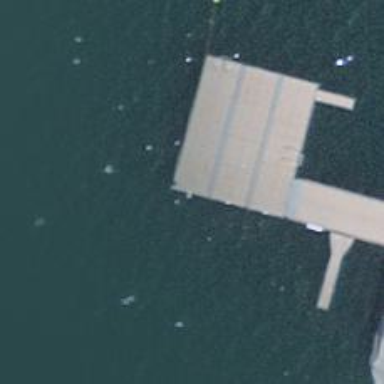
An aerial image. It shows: Man-made pier.